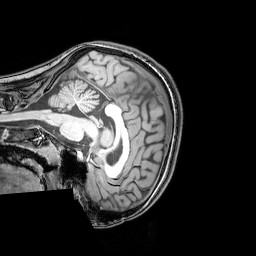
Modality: T1w
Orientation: sagittal
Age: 21
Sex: female
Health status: healthy
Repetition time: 0.081 s
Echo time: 0.037 s